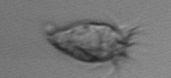
Label: Paratontonia_gracillima